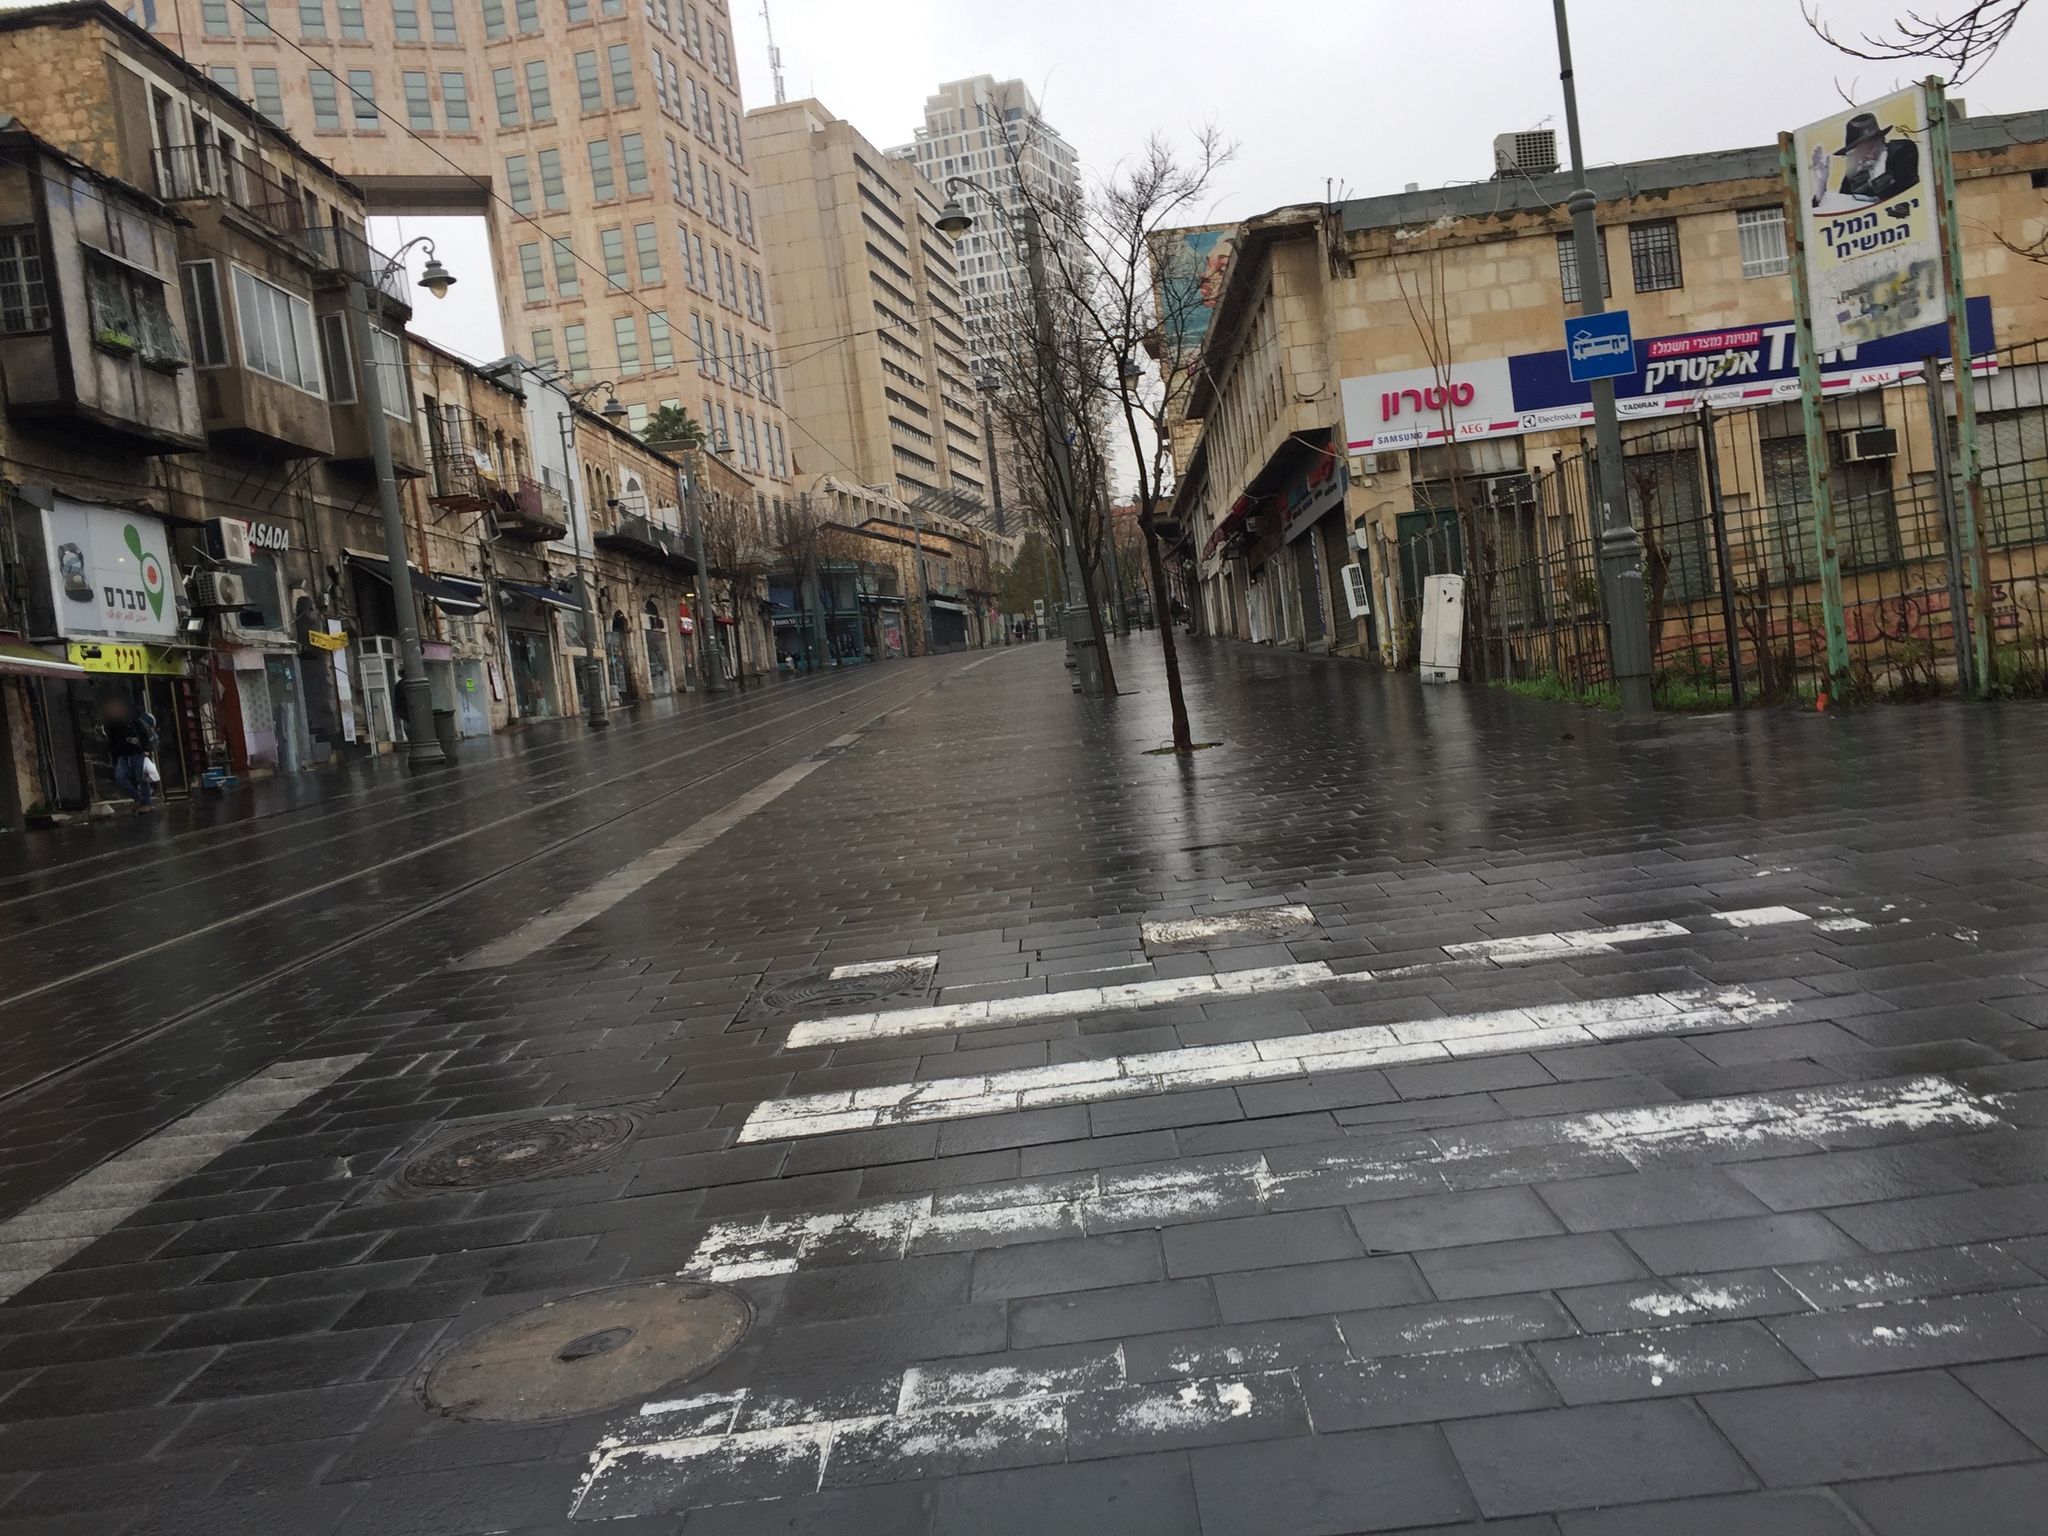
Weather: rainy
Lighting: day
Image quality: good
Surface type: walking surface
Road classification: footway, pedestrian, residential
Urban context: urban centre
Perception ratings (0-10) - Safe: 7.09, Lively: 9.14, Beautiful: 7.06, Boring: 2.82, Depressing: 3.99, Wealthy: 8.03